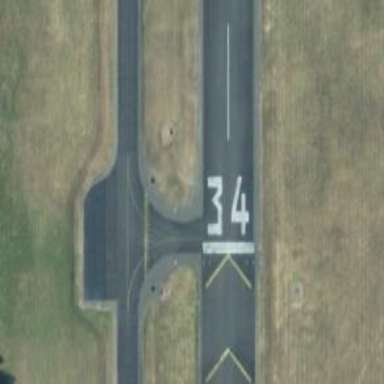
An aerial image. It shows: Asphalt runway at the airport.